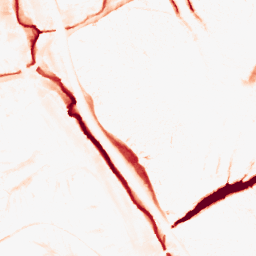
Category: morphological
Decomposition family: tophat
Decomposition parameters: size: 10
mode: black
Upsampling method: regularized
Upsampling parameters: scale: 2
lambda_reg: 0.001
Upsampling scale: 2